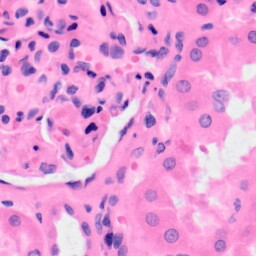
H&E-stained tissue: Kidney